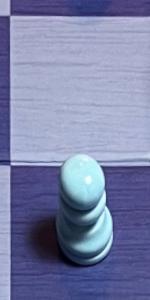
Label: Pawn_White